Field crop: maize
Growth stage: 2
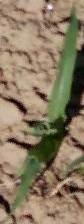
Species: maize